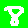
Digit: 8